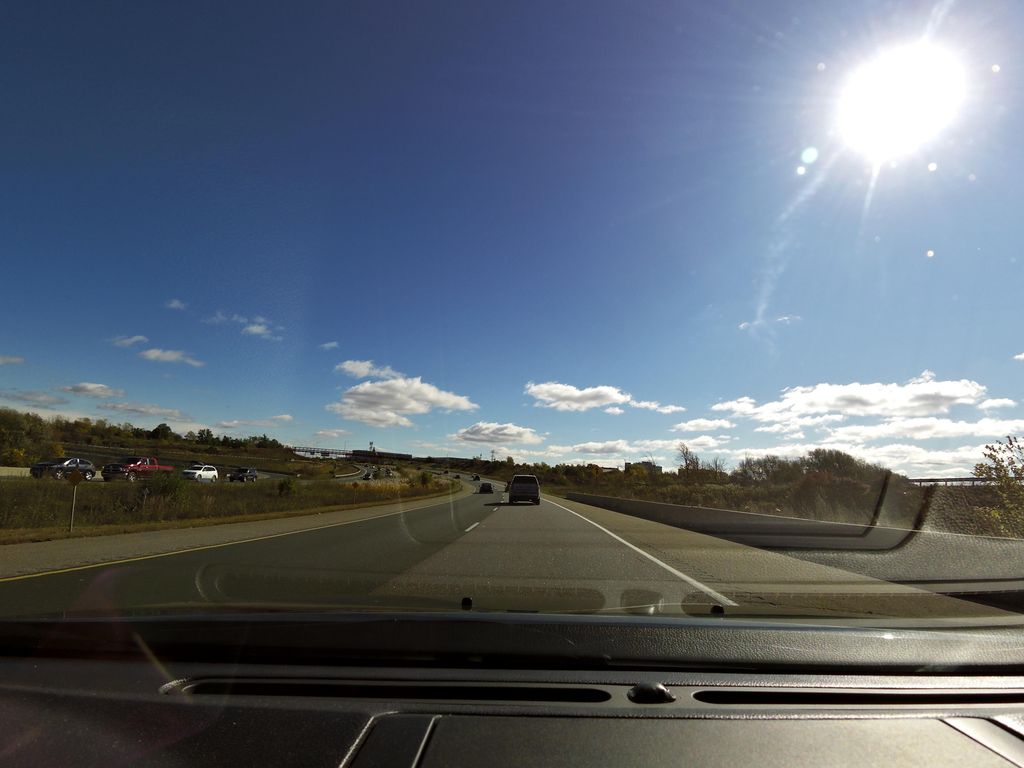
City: hamilton